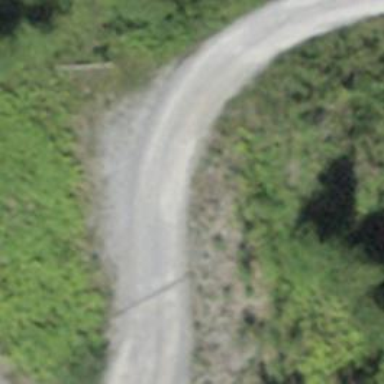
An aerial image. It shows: Concrete track with grade1 quality.